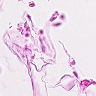
Metastatic tissue present: no